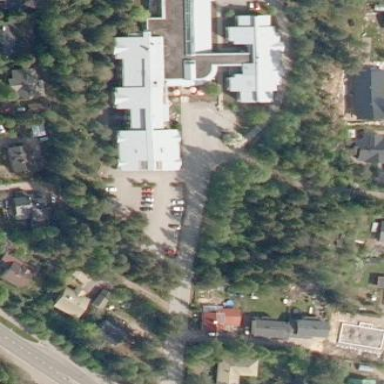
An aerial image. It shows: Nursing home building.